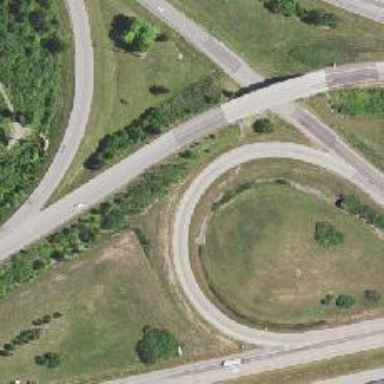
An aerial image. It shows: Motorway offramp.